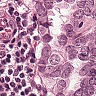
Metastatic tissue present: yes